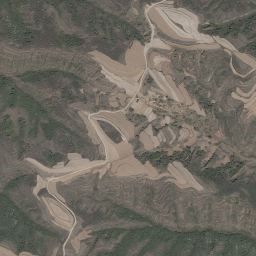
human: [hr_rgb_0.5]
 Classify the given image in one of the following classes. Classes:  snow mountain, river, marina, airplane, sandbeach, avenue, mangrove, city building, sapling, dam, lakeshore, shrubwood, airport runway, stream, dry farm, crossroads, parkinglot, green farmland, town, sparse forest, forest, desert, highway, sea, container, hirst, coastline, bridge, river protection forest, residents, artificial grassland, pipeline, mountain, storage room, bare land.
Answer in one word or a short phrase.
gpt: mountain